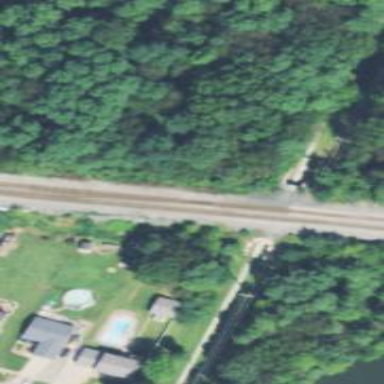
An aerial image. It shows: Railway tracks on embankment.